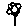
Label: flower